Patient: sex M, age 58
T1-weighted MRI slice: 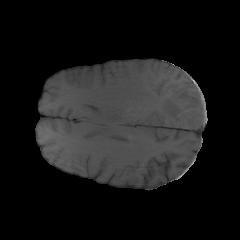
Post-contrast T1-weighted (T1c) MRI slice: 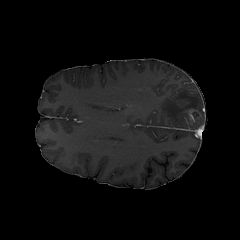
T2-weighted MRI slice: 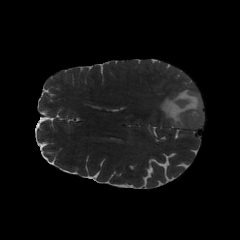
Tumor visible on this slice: yes
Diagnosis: Glioblastoma, IDH-wildtype
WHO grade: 4